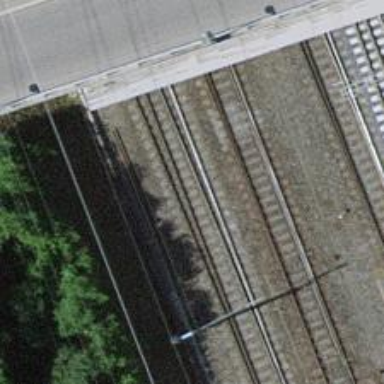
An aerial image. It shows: Railway switch.